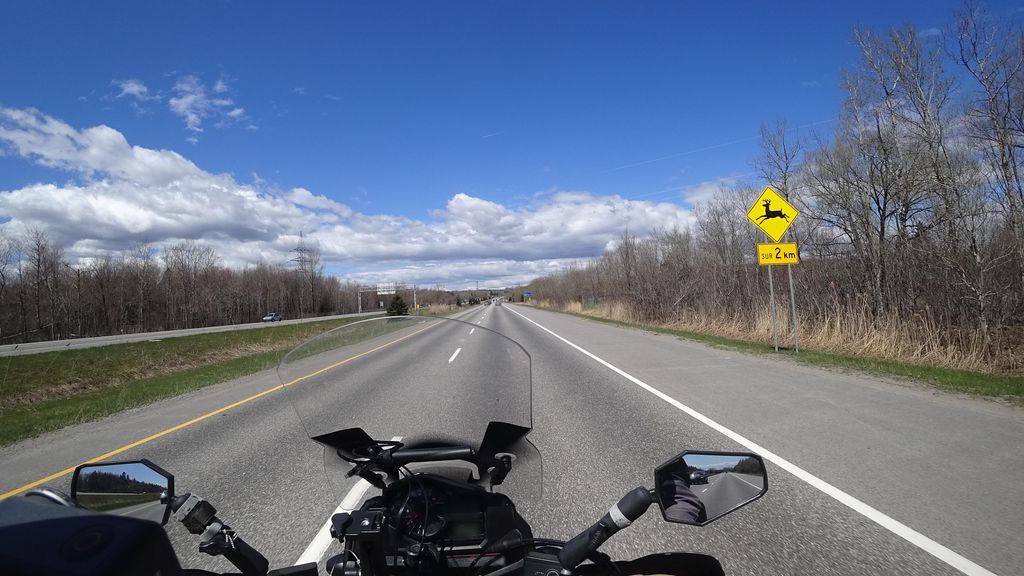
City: quebec_city